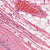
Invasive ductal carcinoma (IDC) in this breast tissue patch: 0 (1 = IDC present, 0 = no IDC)